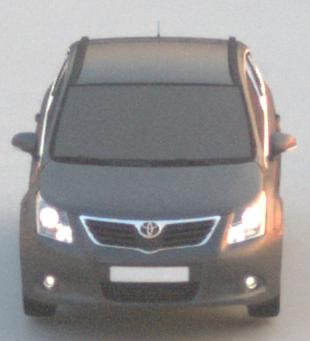
Make: Toyota
Model: Avensis 1.6
Detailed model: Avensis (T27) Notch Back
Model produced from: 2009/01
Model produced until: 2010/08
Doors: 4
Color: gray
Road condition: dry road
Daytime: sunrise or sunset
Contrast: medium contrast